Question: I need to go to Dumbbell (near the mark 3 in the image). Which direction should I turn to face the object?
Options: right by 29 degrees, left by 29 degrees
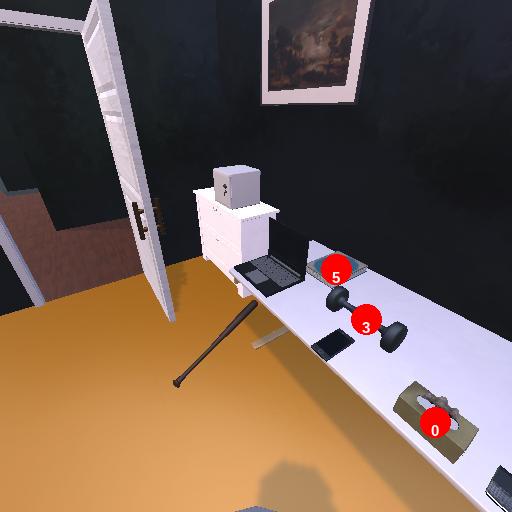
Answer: right by 29 degrees